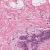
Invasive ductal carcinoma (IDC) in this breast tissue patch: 0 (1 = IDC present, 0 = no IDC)